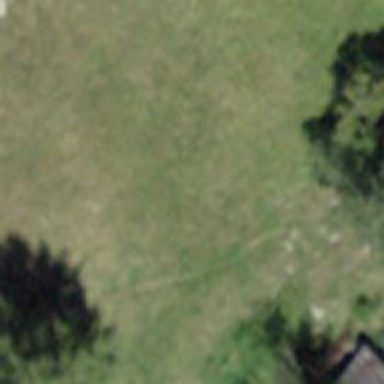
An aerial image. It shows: Path covered in grass.